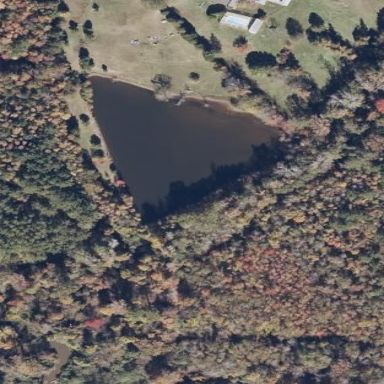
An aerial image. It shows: Pond with natural water.